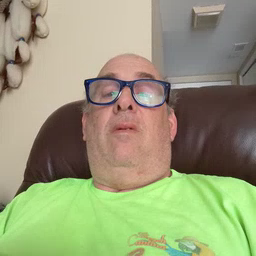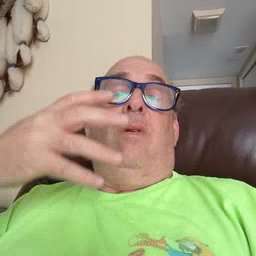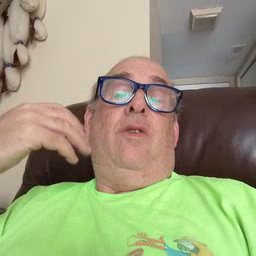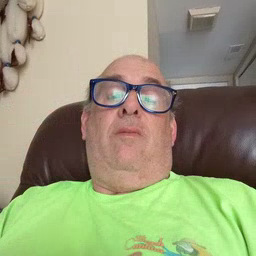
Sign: tiger